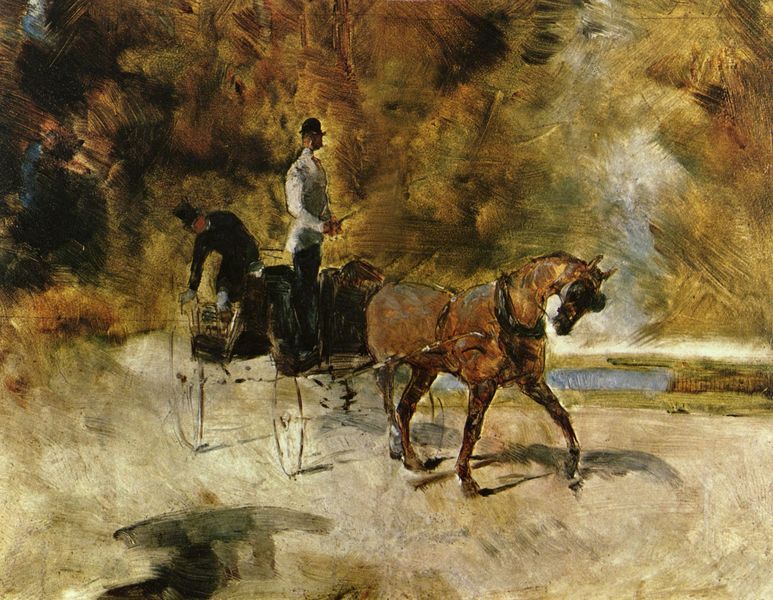
Titel: Dog-Car, Der Einspänner
Künstler: Henri de Toulouse-Lautrec
Standort: Albi
Institution: Musée Toulouse-Lautrec
Schlagwörter: baum, blau, blätter, dunkel, gemälde, gewitter, laub, mann, schatten, wasser, weiß, bäume, fluss, gelb, grün, impressionismus, landschaft, see, teich, bewegung, braun, degas, elegant, grau, handschuhe, hell, hut, hüte, licht, männer, paris, schwarz, skizze, strasse, gras, tier, weg, malerei, zylinder, anzug, jacke, stehen, hals, herr, öl, bach, natur, pfad, schlank, sonne, mantel, stehend, zilinder, england, ohren, wald, pferd, pferde, reiter, räder, hufe, zaumzeug, pfütze, linien, herbst, pause, droschke, einspänner, kutsche, speichen, rad, wagen, ölgemälde, turner, frack, duktus, manet, dünn, unscharf, melone, gang, steht, geschirr, halt, angel, kutscher, peitsche, helm, schritt, anschauen, pinselduktus, fahren, aufstehen, fuchs, beugen, verschwommen, tümpel, ross, dressur, stute, klappe, gespann, tempera, reifen, augenklappen, scheuklappen, hengst, waagen, abstieg, ausfahrt, pferdekutsche, trab, aufgelöst, kutschbock, gerte, langsam, jokey, vorderlauf, pferdegeschirr, reiterhelm, pfrde, augenklappe, eingespannt, wischtechnik, stop, scharz weiss, sichtschutz, fahrgast, anhalten, wiese grün, ausstieg, angehalten, gig, gräder, teilch